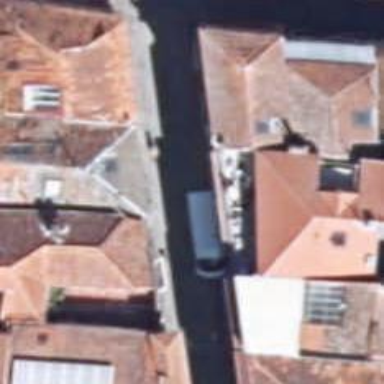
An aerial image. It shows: Bar.